Field crop: maize
Growth stage: 1
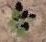
Species: chenopodium